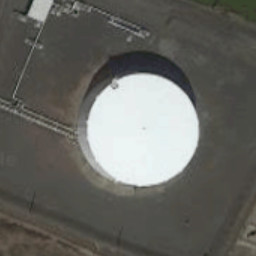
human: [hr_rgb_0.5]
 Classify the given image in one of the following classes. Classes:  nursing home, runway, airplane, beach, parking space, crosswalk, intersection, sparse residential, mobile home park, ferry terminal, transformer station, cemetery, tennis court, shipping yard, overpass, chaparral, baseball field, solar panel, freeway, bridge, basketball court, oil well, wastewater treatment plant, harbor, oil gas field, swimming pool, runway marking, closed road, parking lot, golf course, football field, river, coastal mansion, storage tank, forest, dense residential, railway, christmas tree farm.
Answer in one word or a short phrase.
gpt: storage tank